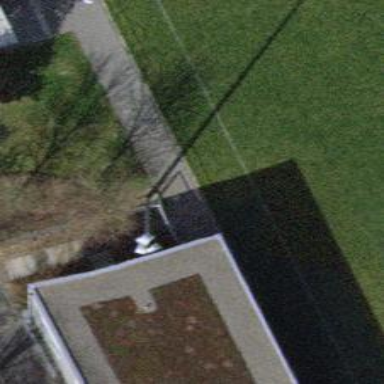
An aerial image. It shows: Mast structure.